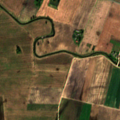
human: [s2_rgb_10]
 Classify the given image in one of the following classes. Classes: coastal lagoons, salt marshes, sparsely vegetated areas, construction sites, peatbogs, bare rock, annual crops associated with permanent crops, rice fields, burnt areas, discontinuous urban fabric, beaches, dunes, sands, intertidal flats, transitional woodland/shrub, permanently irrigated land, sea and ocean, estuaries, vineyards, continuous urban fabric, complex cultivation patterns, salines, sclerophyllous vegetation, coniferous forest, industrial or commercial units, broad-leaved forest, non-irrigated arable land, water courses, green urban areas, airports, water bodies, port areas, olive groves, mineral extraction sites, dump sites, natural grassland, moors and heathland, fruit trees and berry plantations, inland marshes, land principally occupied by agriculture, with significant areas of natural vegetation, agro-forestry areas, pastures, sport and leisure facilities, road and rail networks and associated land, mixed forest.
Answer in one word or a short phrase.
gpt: non-irrigated arable land